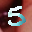
Label: 5